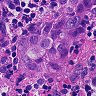
Metastatic tissue present: yes